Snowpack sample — Buffalo Mountain, Silverthorne, Colorado, USA (1/25/25, 10:11 AM MST)
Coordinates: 39.6222, -106.1139
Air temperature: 22 °F
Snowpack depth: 110 cm
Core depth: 30 cm
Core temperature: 42.8 °F
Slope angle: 12°, slope face: 102°
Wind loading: high
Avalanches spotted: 0
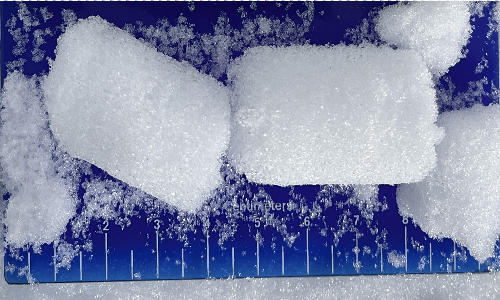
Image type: core
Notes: No avalanches nearby, collected on the outskirts of a fire break 15 meters from the treeline, on way to Buffalo and Red Mountain